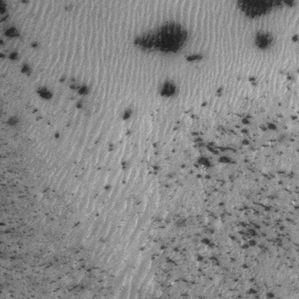
Label: frost